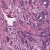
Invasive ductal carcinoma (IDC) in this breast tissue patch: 1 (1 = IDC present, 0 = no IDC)